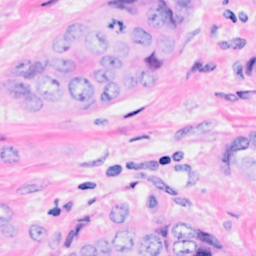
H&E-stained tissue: Breast